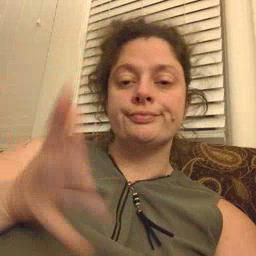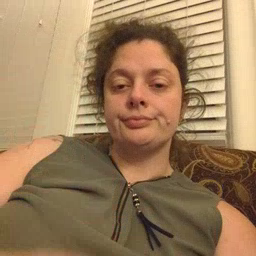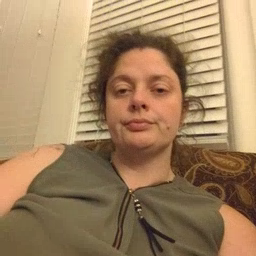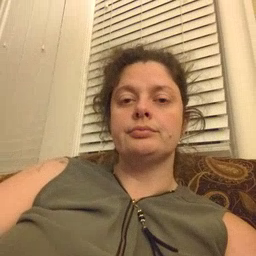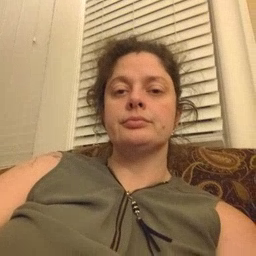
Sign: underwear